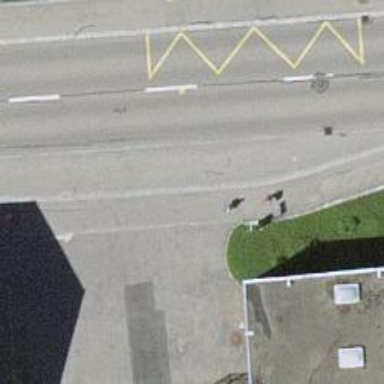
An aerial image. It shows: Platform for public transport and road usage.